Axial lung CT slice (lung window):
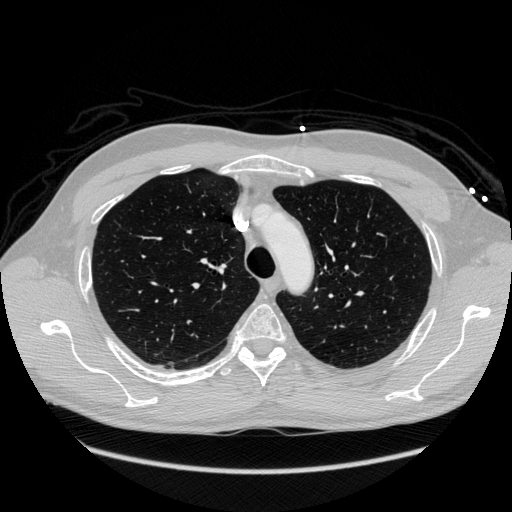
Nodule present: no